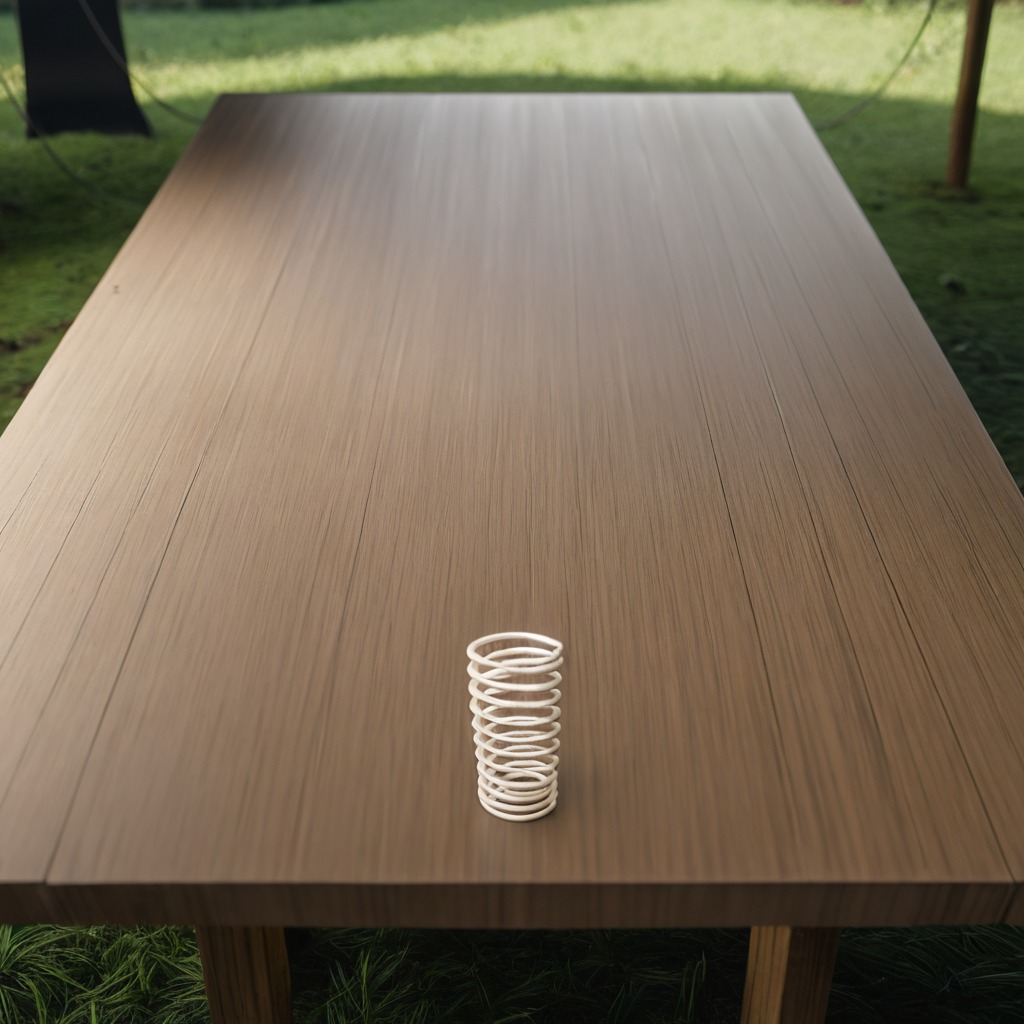
A coiled metal spring is lying on a wooden table in a jungle field workshop tent.